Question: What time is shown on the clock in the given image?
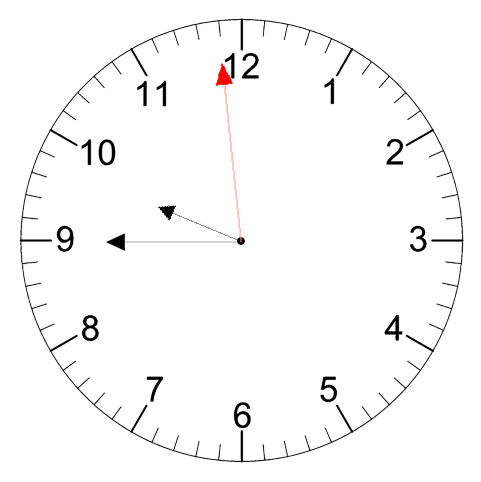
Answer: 09:44:59